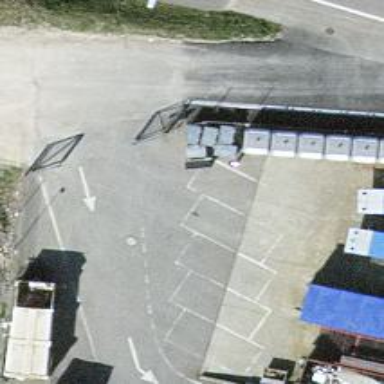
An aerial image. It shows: Recycling center for various types of waste.